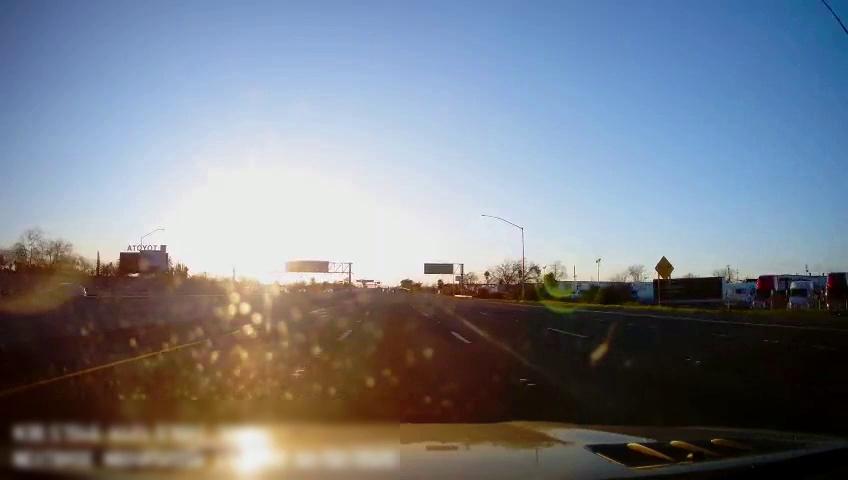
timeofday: Day
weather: Sunny
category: Drivable Space
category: Vehicles | SUV
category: Lanes | Alternate Lane
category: Lanes | Current Lane
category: Lanes | Current Lane
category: Lanes | Current Lane
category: Lanes | Alternate Lane
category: Lanes | Alternate Lane
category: Traffic | Signs
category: Traffic | Signs